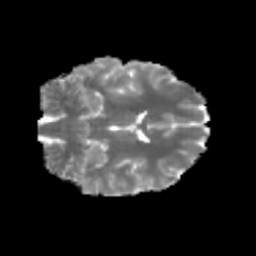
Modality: MD
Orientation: coronal
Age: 19
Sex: female
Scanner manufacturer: siemens
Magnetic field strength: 3 T
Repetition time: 3.5 s
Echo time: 0.125 s